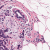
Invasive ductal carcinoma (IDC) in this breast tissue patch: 1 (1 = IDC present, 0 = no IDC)